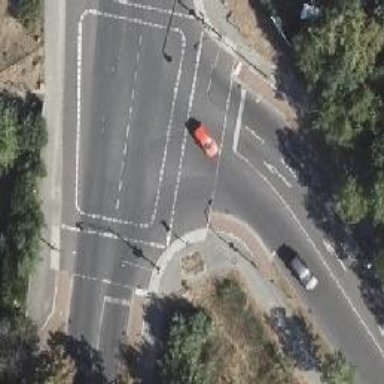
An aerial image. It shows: Road with traffic signals.